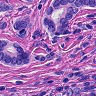
Metastatic tissue present: yes